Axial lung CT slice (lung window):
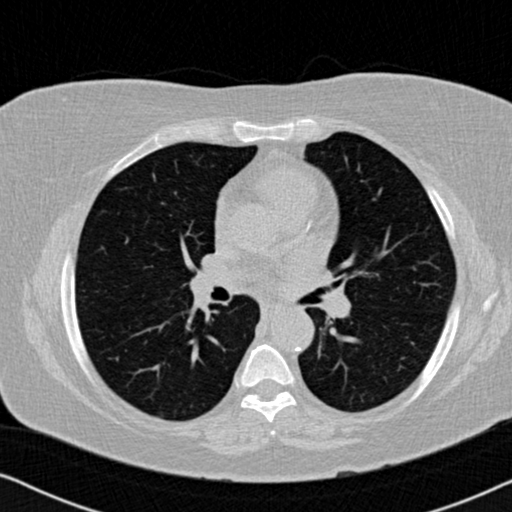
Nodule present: no